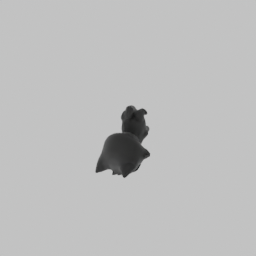
Label: decoration